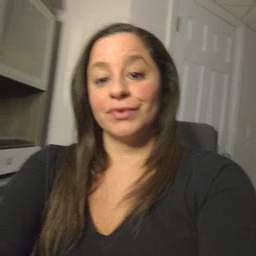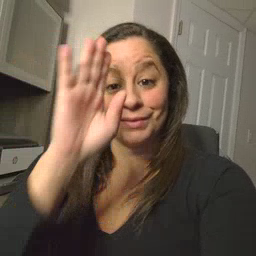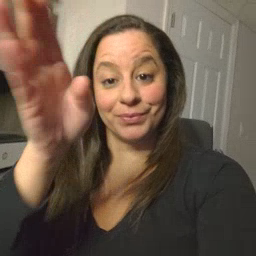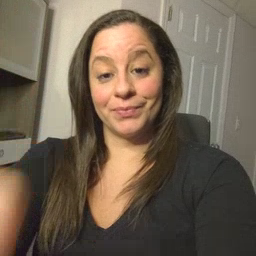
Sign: hello